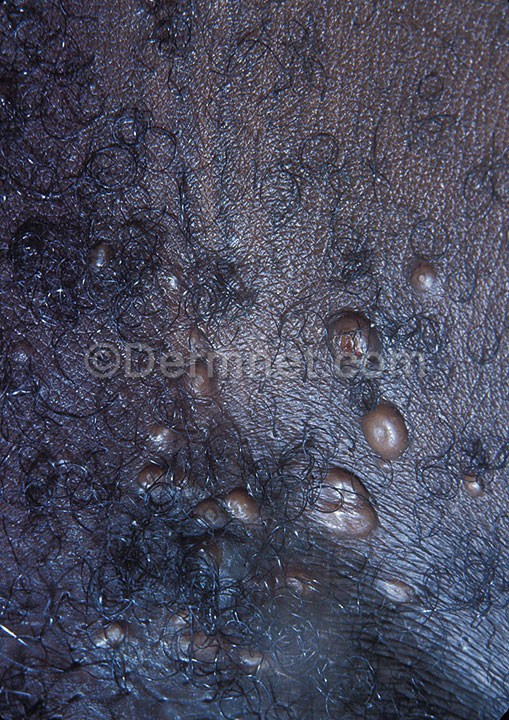
Disease: Warts Molluscum and other Viral Infections